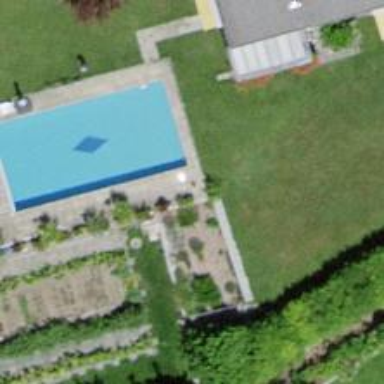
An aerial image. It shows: Swimming pool located in leisure land.